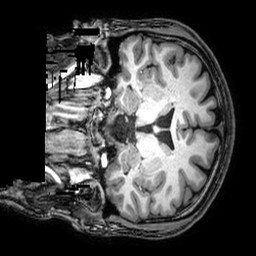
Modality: T1w
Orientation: coronal
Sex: male
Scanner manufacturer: philips
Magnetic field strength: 3 T
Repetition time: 0.008109 s
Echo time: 0.00371 s